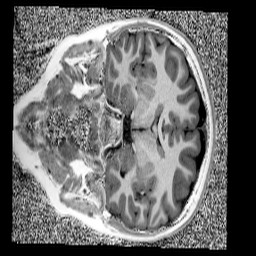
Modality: UNIT1
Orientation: coronal
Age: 9
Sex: female
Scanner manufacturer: siemens
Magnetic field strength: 3 T
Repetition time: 4 s
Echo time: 0.00303 s